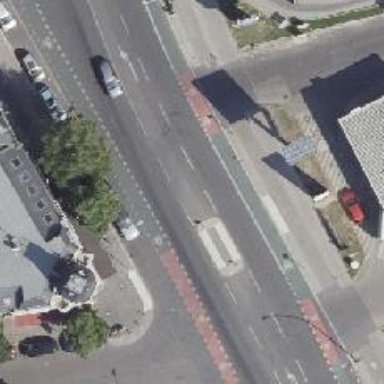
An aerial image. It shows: Secondary road with asphalt surface. There are separate sidewalks and dedicated cycle lanes on both sides. The cycle lanes are marked with green surface color.